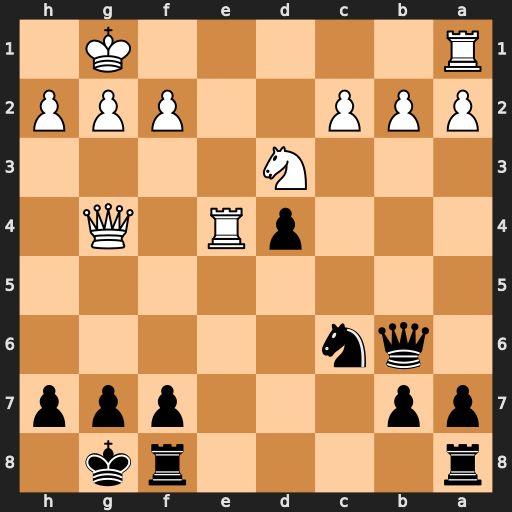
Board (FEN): r4rk1/pp3ppp/1qn5/8/3pR1Q1/3N4/PPP2PPP/R5K1
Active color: b
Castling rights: -
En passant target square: -
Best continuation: f5 Qf4 fxe4